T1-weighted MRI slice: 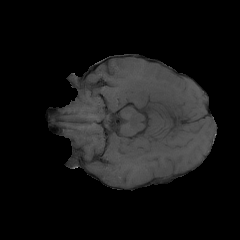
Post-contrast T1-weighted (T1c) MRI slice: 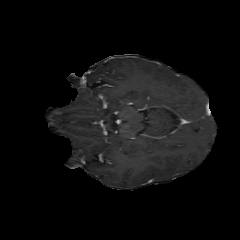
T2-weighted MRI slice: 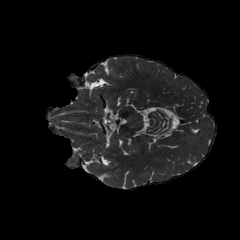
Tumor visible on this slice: no